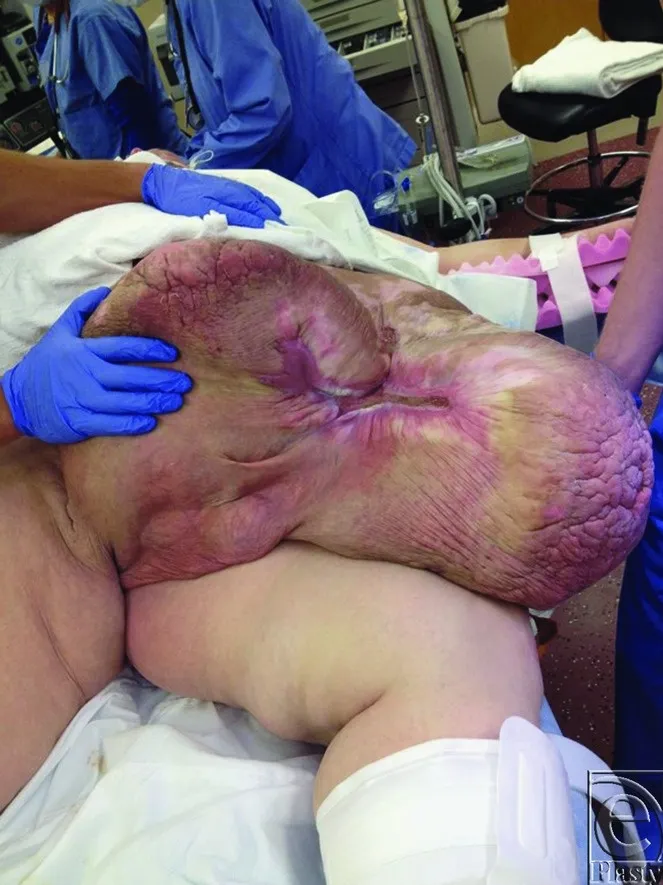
Largest wound on patient, 15 cm in length and 3 cm in width.
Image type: medical_photograph (other_medical_photograph)